Question: '''
<div class="parent">
<strong>I function as a hover trigger</strong>
<div class="child">I am a child</div>
</div>
... // More number of <div> Skipping for reducing the number of lines
<div class="parent">
<strong>I function as a hover trigger</strong>
<div class="child">I am a child</div>
</div>
'''
The CSS
'''
.parent{
display:block;
width:150px;
position:relative;
}
.child{
position: absolute;
display: none;
top:0;
right:148px;
}
'''
The Script
'''
$('.parent').mouseenter(function(e) {
$(this).find('.child').css({"display": "block"});
});
$('.parent').mouseleave(function(e) {
$(this).find('.child').css({"display": "none"});
});
'''
The child '<div>' will appear if the parent '<div>' is hovered. And the position of child is with respect to the parent. But how can the position is adjusted such that if the child overflows the viewport it needs to be pushed up. Usually the child corresponding to the top parent '<div>' does not overflow from the viewport whereas the children of the bottom parent '<div>' get overflow.

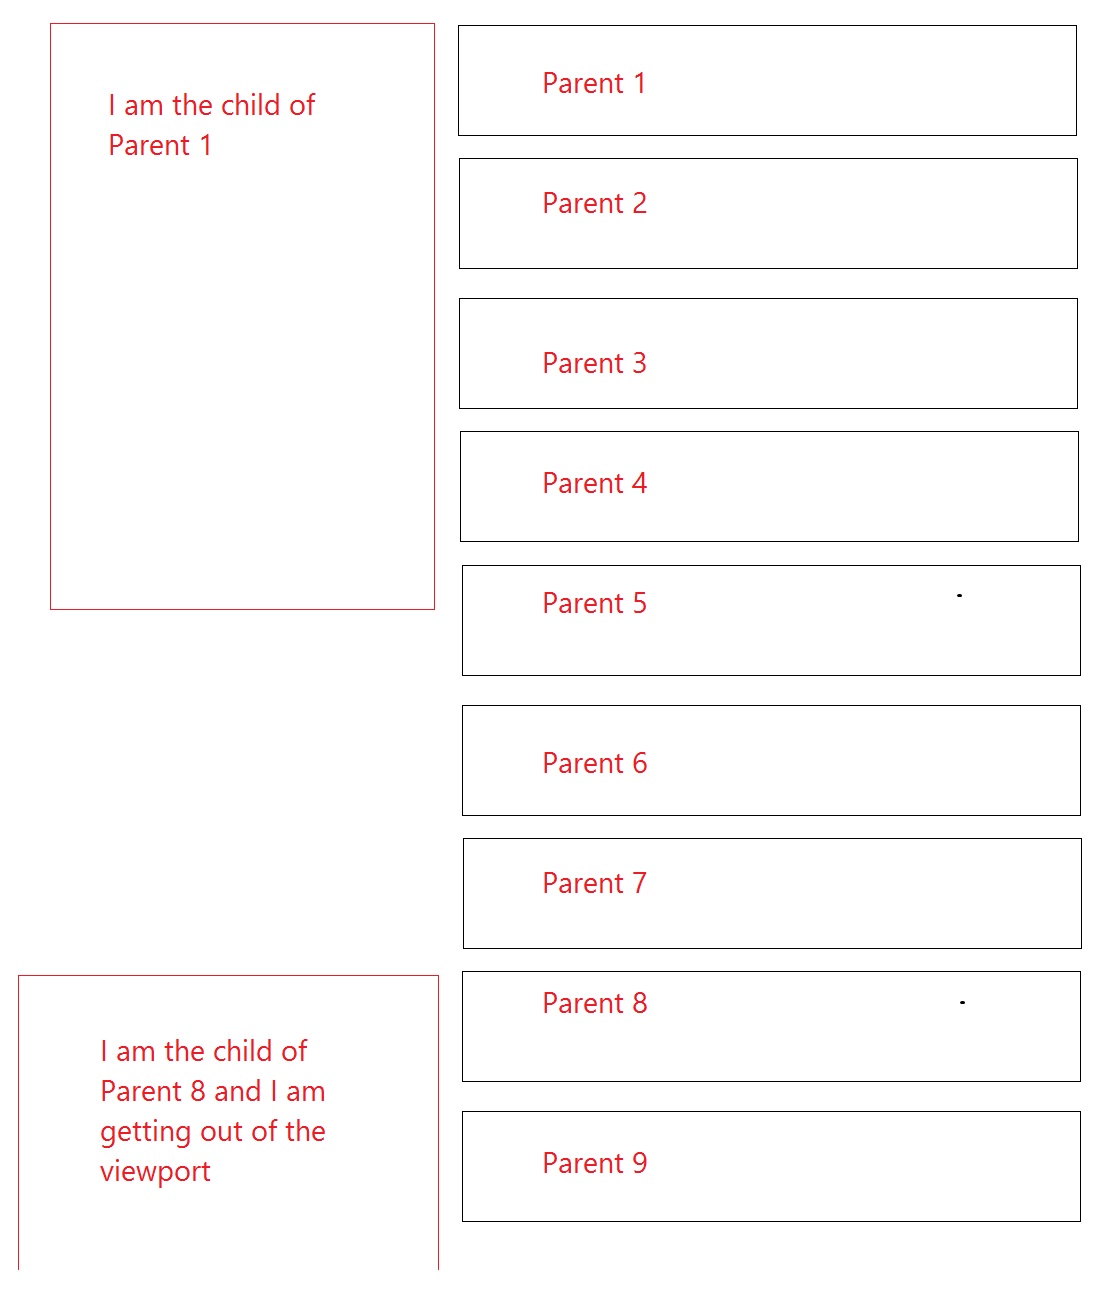
Answer: Since you use jQuery, you can simply calculate the needed offset
'''
$('.parent').mouseenter(function(e) {
var $child = $(this).find('.child');
$child.css({"display": "block"});
var offset = $child.offset();
if (offset.top + $child.height() > $(window).height()) {
var top = $child.height() - $(this).height();
$child.css({'top': '-' + top + 'px'});
}
});
'''
This looks, if the bottom of the child overflows the viewport and shifts the child the needed offset higher.
See full <URL>